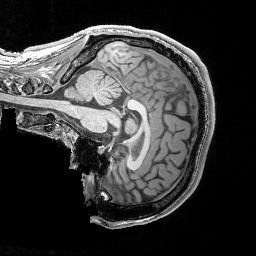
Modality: T1w
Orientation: sagittal
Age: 21
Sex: male
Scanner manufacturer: siemens
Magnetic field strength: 3 T
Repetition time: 2.53 s
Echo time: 0.00326 s